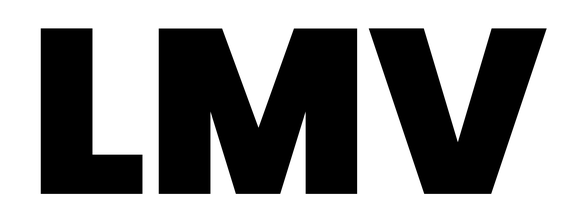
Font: Poppins-Black